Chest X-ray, PA view. Patient: 48 years old, sex M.
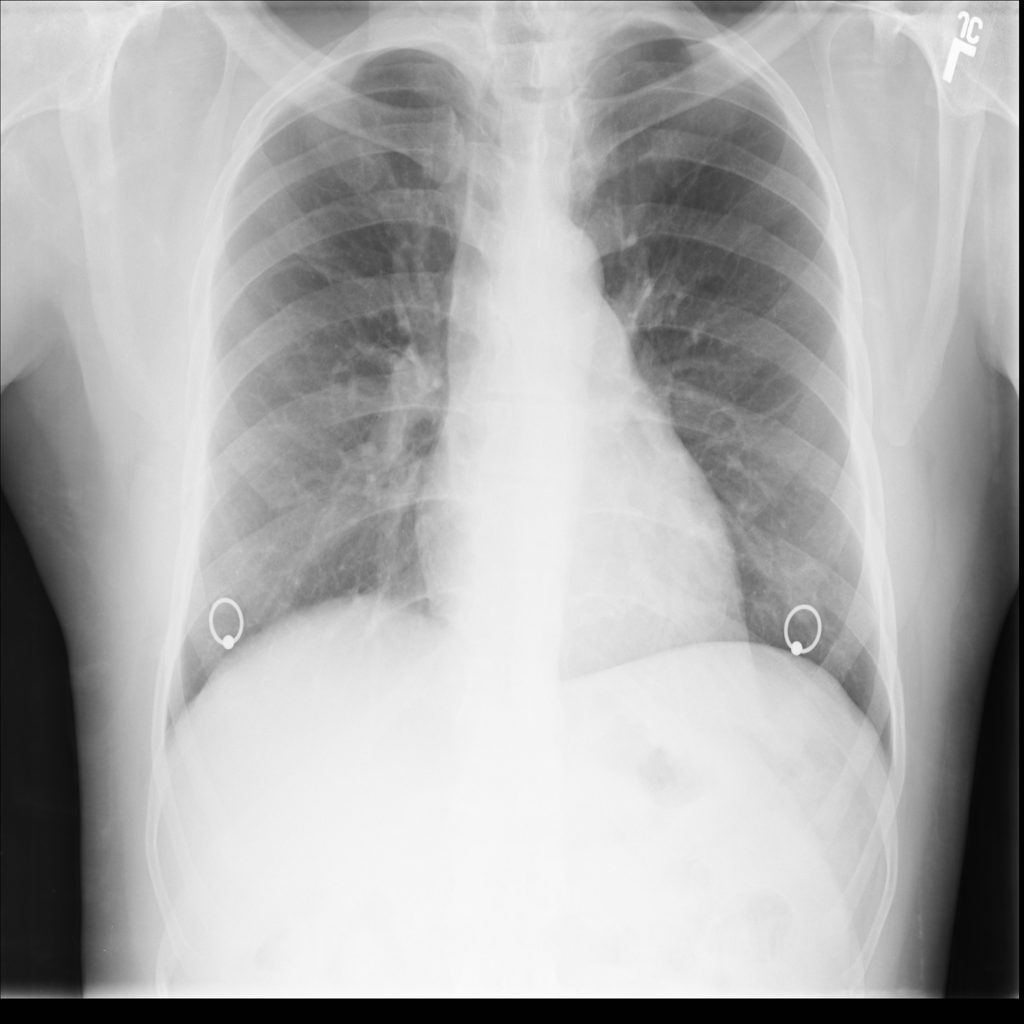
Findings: No Finding